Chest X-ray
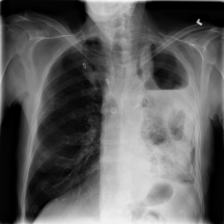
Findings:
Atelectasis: negative
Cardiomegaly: negative
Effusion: positive
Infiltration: positive
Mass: negative
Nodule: negative
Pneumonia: negative
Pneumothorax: positive
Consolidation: negative
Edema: negative
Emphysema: negative
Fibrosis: negative
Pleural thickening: negative
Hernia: negative